Question: I have a TableView with a search bar. But I want to add another view (lets say a label) in to the TableView (so it scrolls with the tableview) . For an example, if you open iPhones Phone Contacts application, under All Numbers, you can see a lable called "My Number:". Which must be at the same hierarchical level as the searchbar. I tried to add a new label just above the search bar, but storyboards don't allow me to do that.

In here if I drag and drop a UILabel to this hierarchy it either replaces the searchbar at the top , or the label drops inside of the prototype cell. There is no other way of showing searchbar and Label both at once.
Is there any way of doing this?
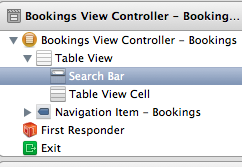
Answer: Create a separate view outside the view controller's view (or inside, it doesn't matter. you can even create this programmatically) and link it to an IBOutlet myCustomView.
Create an IBOutlet searchBar and link your UISearchBar
in viewDidLoad; you can use
[searchBar addSubView:myCustomView];
and add your custom view above the search bar.
you can show/hide (myCustomView.hidden = YES / NO) the custom view or add and remove it from superview whenever you need.
ex.
'''
- (IBAction)didTapShowCustomHeaderButton {
myCustomView.hidden = NO;
}
- (IBAction)didTapHideCustomHeaderButton {
myCustomView.hidden = YES;
}
'''